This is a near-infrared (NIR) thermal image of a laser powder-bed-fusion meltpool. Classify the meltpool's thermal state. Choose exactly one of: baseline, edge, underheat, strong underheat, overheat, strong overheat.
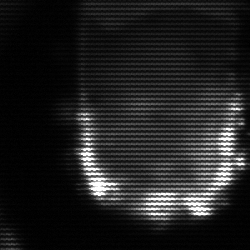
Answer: baseline